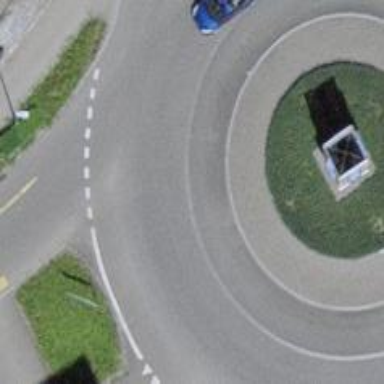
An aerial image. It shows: Roundabout at primary highway.